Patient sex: M
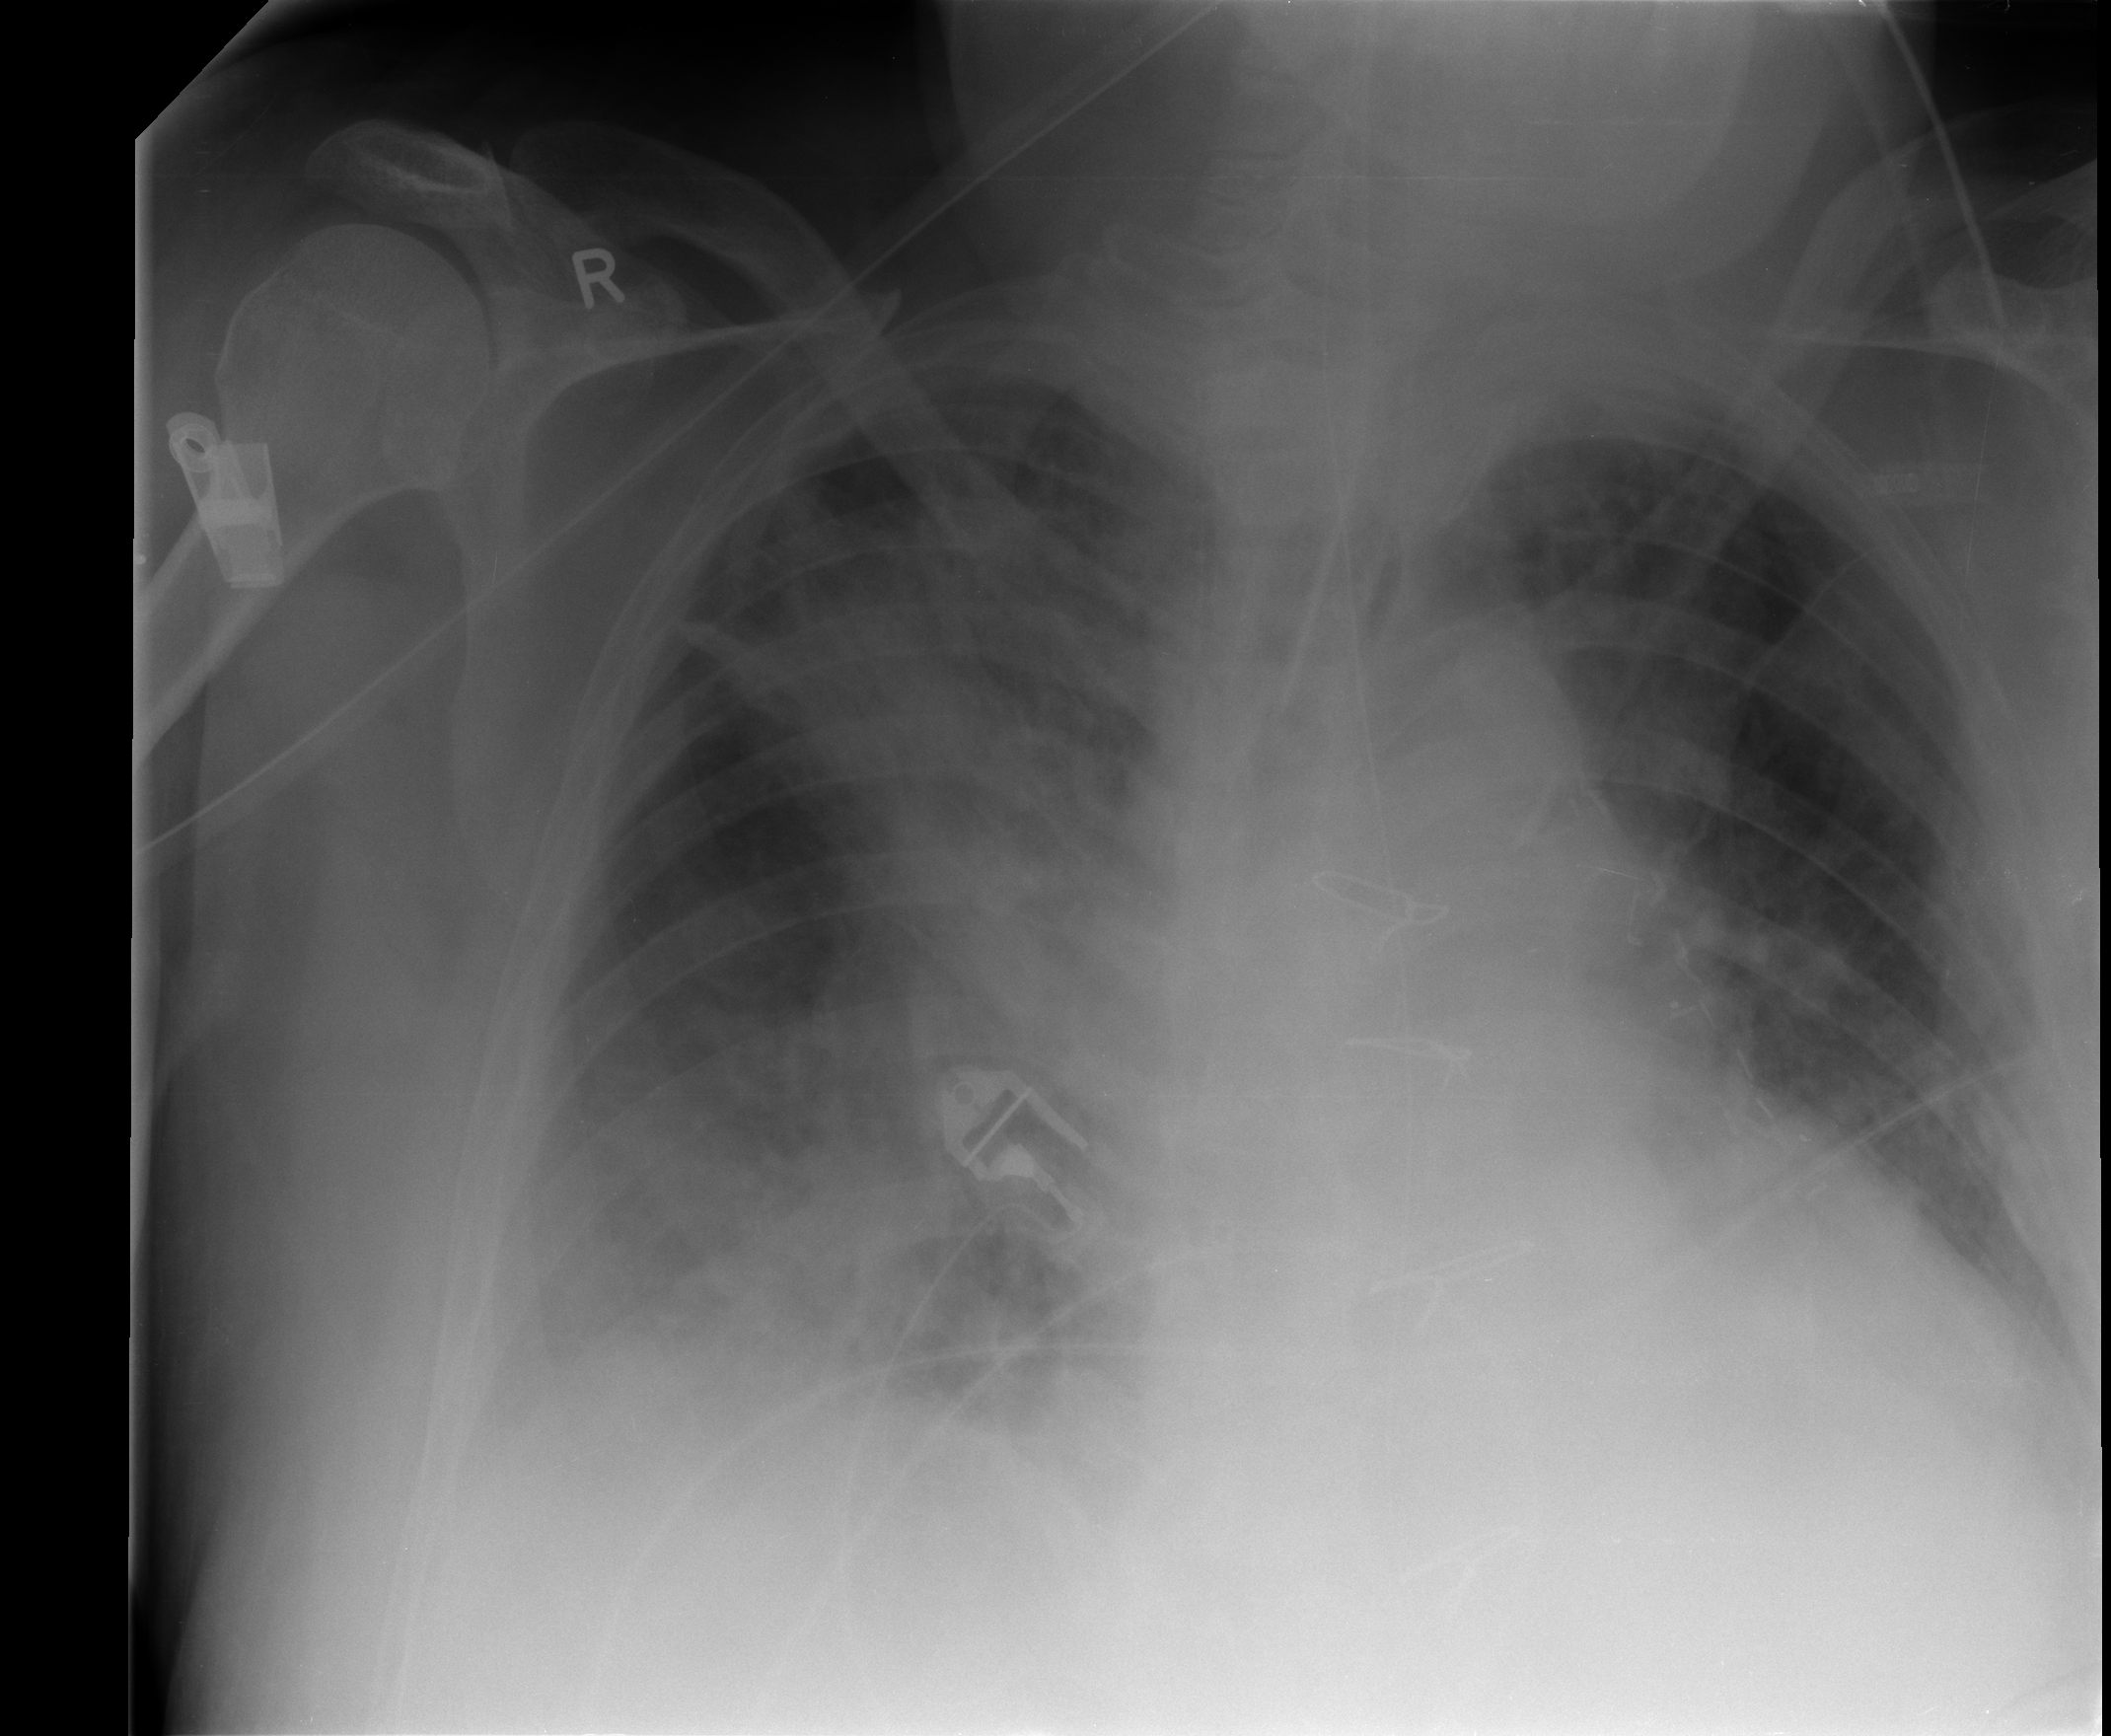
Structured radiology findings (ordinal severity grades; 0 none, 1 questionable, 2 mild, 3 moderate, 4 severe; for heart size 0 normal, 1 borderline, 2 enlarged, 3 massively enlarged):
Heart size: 2
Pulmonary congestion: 2
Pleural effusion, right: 1
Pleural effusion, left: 0
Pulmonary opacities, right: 3
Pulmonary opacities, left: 0
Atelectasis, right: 2
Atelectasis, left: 2